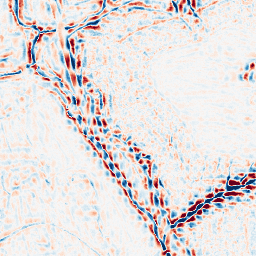
Category: wavelet
Decomposition family: wavelet_dwt
Decomposition parameters: wavelet: db4
level: 3
Upsampling method: regularized
Upsampling parameters: scale: 2
lambda_reg: 0.001
Upsampling scale: 2